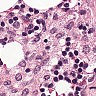
Metastatic tissue present: no